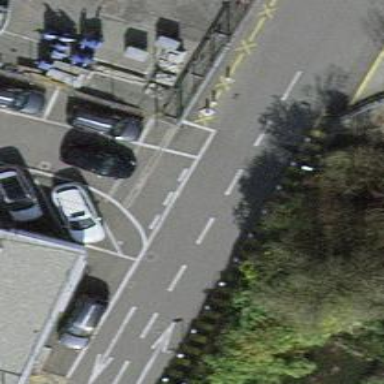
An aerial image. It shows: Parking aisle designated as service road.